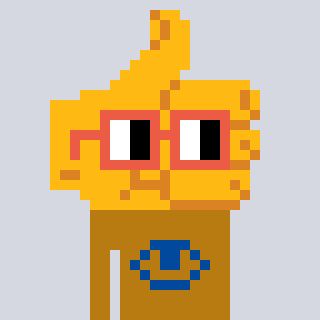
a pixel art character with square orange glasses, a thumbsup-shaped head and a gold-colored body on a cool background